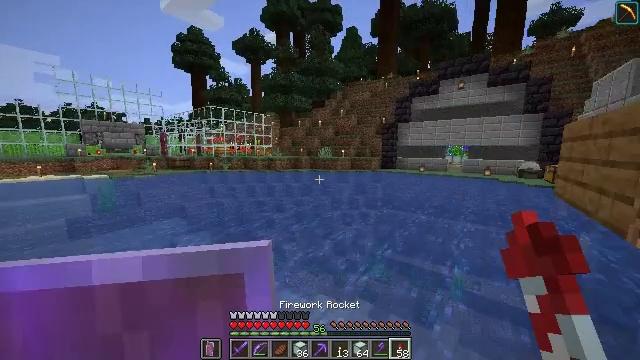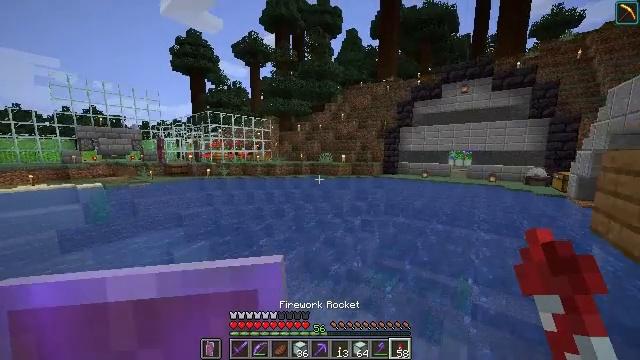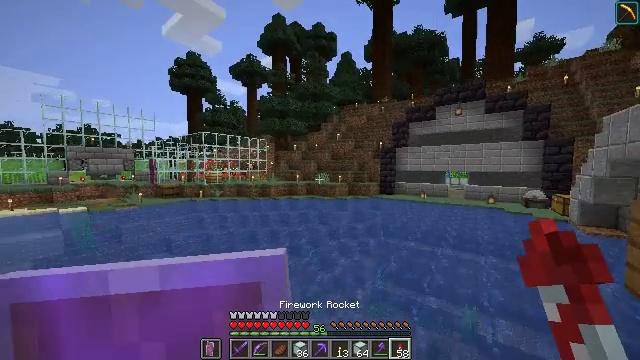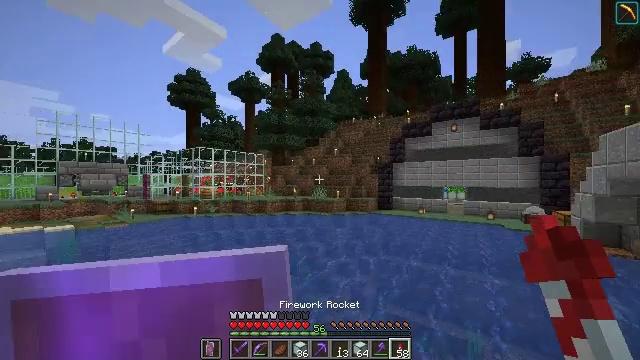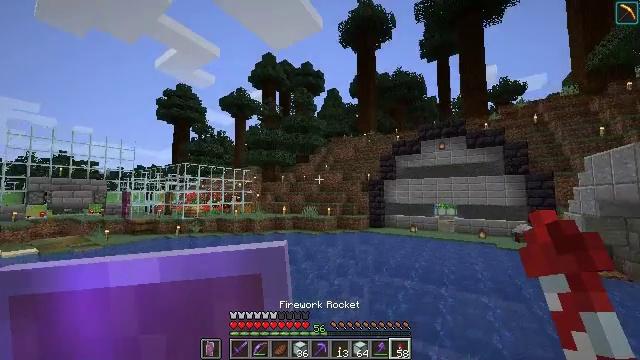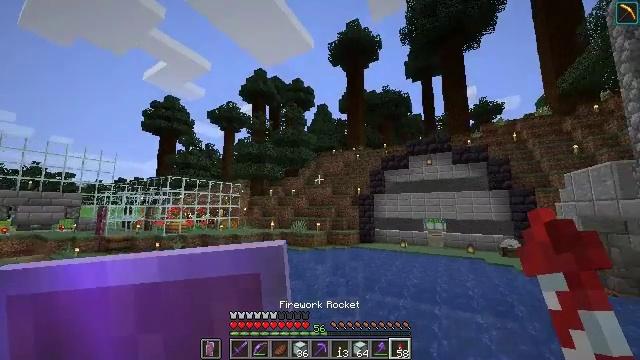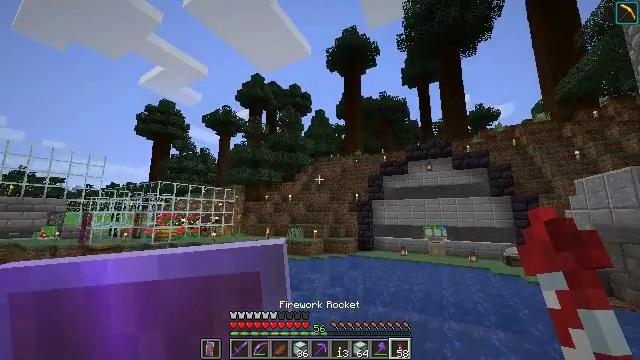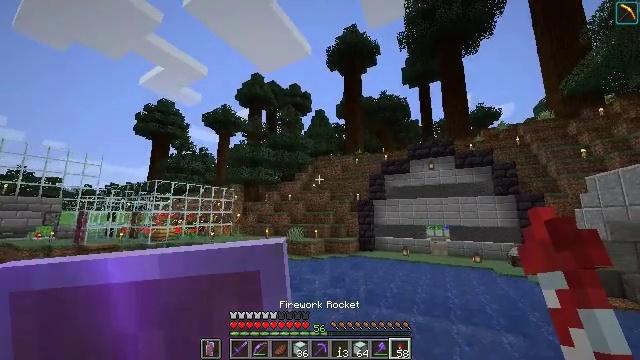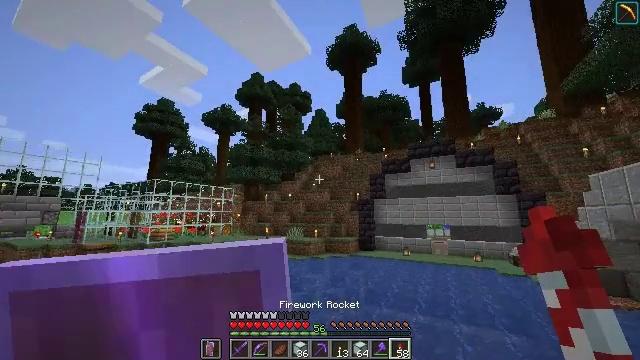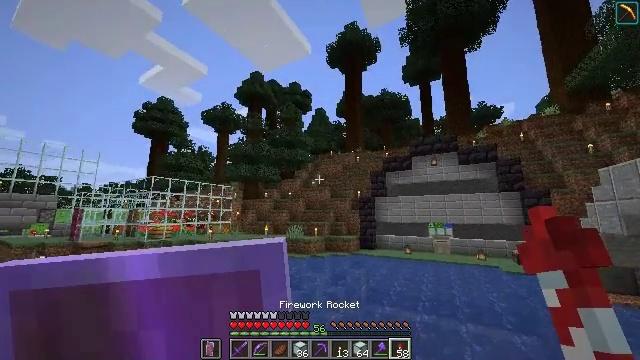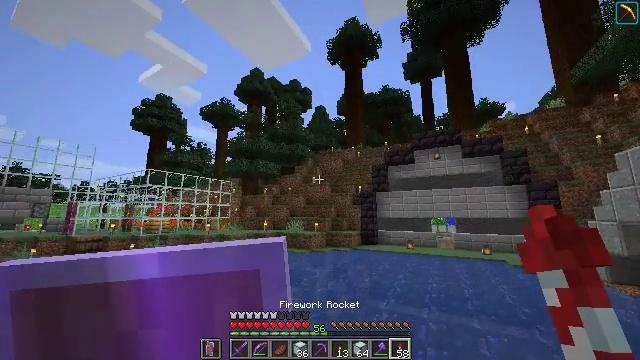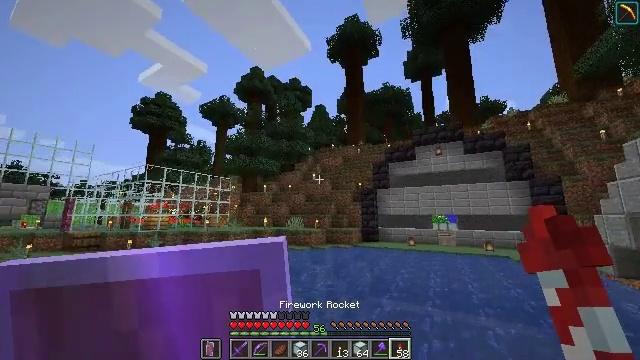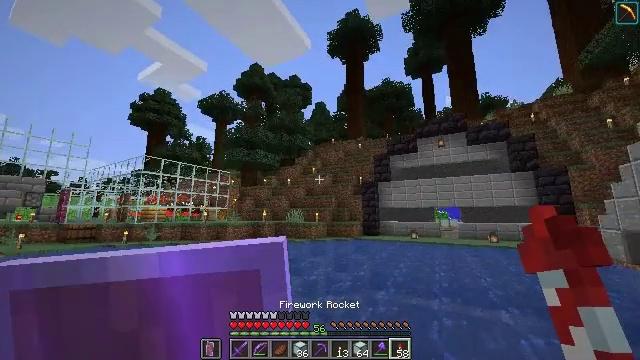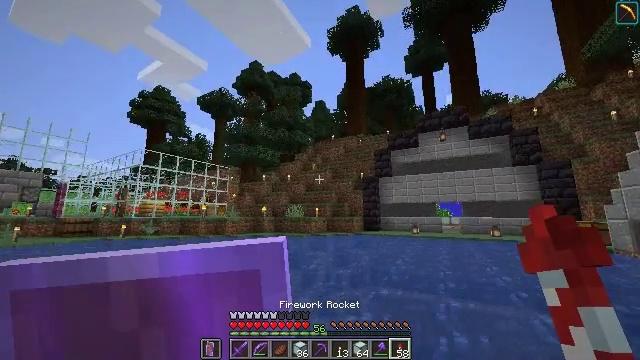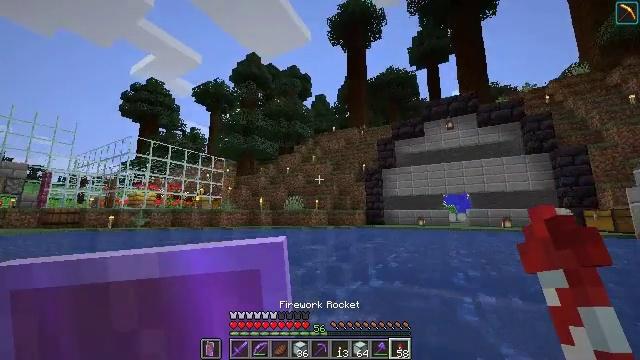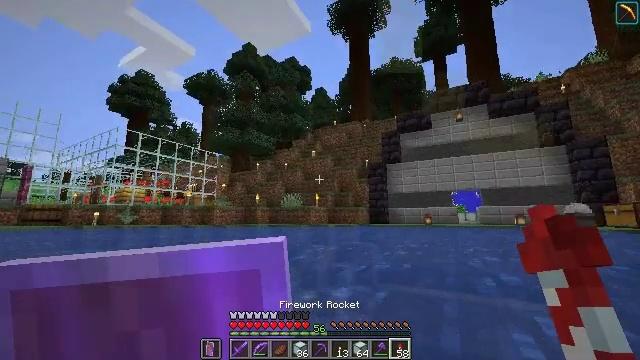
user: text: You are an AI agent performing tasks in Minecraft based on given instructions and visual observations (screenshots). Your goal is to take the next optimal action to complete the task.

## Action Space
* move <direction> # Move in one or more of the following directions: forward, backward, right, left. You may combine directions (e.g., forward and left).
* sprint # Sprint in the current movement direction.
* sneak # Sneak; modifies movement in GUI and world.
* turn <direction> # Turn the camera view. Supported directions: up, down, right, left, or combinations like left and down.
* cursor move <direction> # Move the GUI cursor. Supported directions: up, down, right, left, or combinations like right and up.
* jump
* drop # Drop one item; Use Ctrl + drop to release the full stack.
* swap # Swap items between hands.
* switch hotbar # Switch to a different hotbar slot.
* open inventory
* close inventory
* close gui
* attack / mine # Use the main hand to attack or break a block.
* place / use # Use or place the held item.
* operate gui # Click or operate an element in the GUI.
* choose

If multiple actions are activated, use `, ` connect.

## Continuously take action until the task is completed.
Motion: motion action
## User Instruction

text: Attack the green carpet to retrieve it.
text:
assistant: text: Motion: move forward, sprint, jump
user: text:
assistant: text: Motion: move forward, sprint, turn right and up, jump
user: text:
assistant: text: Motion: move forward, sprint, turn up, jump
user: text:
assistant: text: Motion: move forward, sprint, turn right and up, jump
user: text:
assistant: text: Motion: move forward, sprint, turn right and up, jump
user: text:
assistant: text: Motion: move forward, sprint, turn up
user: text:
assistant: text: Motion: move forward, sprint
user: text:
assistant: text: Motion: move forward, sprint
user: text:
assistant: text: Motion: move forward, sprint
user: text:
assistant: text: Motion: move forward, sprint
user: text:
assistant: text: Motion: move forward, sprint
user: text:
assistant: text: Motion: move forward, sprint
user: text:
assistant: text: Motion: move forward, sprint
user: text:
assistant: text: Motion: move forward, sprint
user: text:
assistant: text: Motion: move forward, sprint
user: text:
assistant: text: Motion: move forward, sprint, jump
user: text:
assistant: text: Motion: move forward, sprint, jump
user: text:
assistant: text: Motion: move forward, sprint, jump
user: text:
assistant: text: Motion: move forward, sprint, jump
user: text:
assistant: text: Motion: move forward, sprint, jump
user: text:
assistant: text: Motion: move forward, sprint
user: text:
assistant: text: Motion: move forward, sprint
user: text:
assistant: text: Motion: move forward, sprint
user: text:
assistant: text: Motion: move forward, sprint
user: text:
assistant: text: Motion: move forward, sprint
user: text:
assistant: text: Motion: move forward, sprint
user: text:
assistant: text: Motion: move forward, sprint
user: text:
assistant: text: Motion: move forward, sprint
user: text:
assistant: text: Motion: move forward, sprint
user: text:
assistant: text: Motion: move forward, sprint